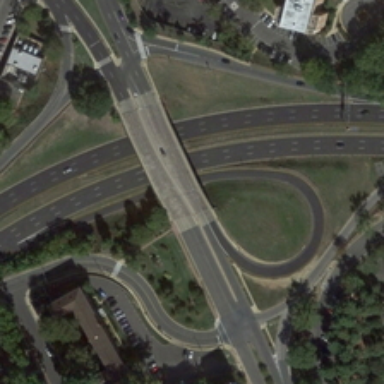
The house is surrounded by many green trees and roads .